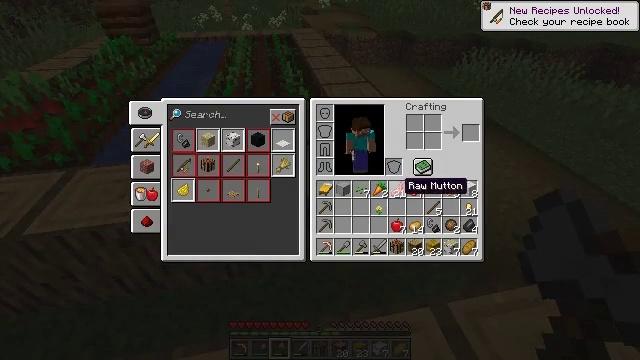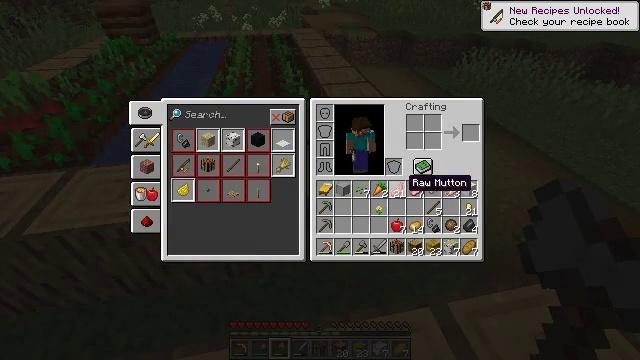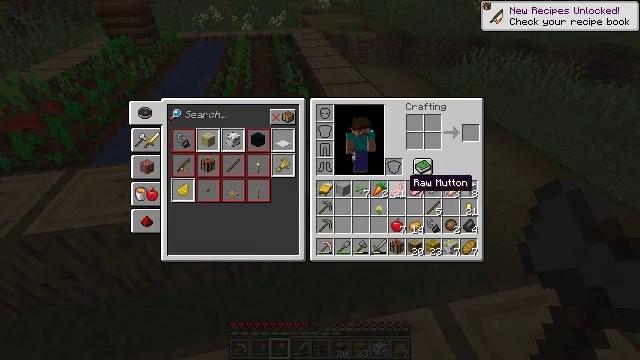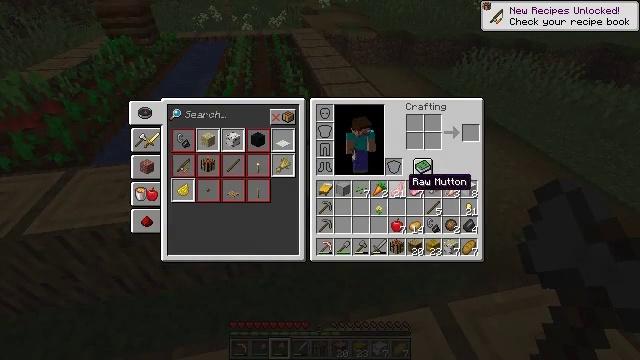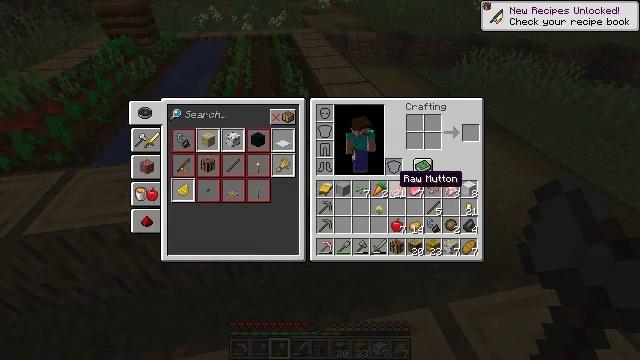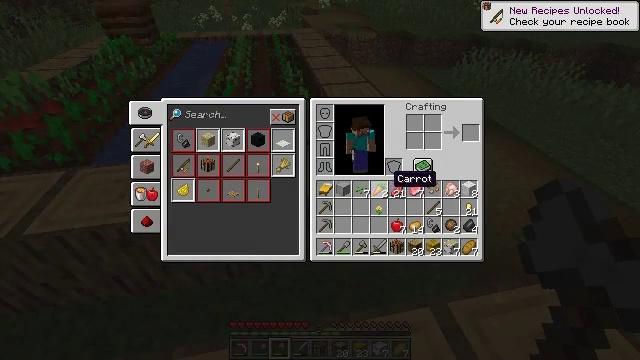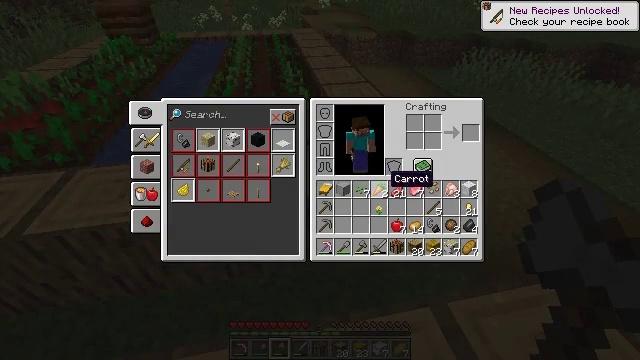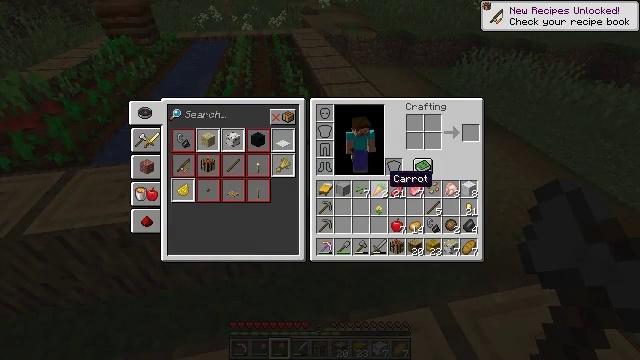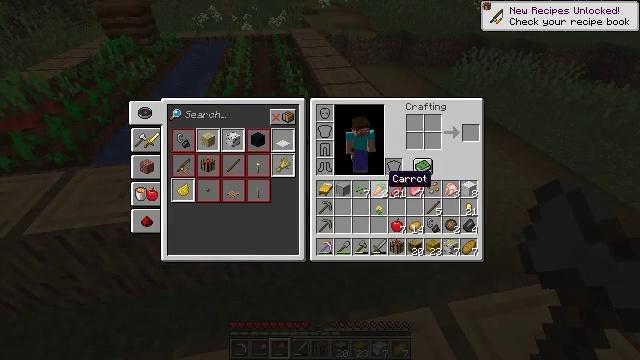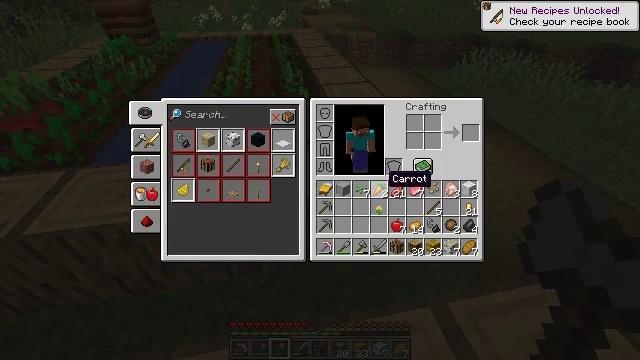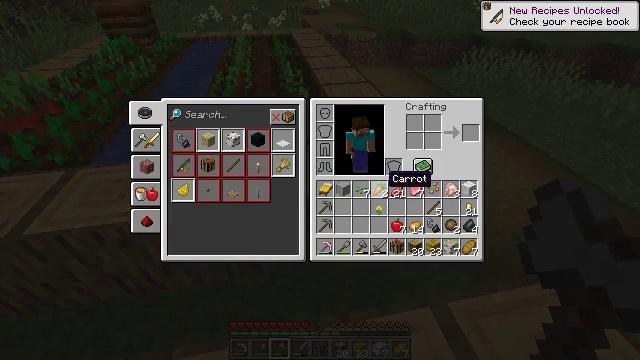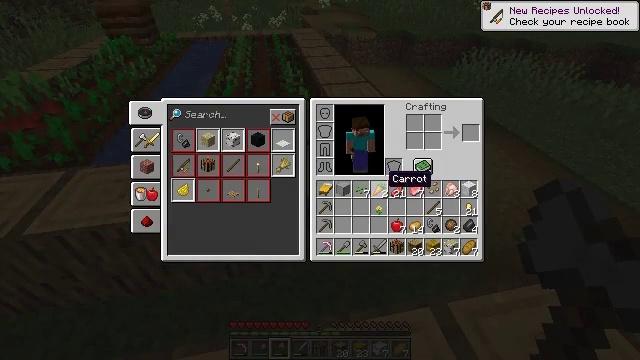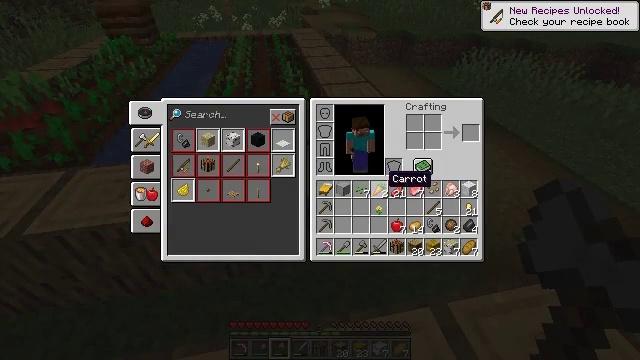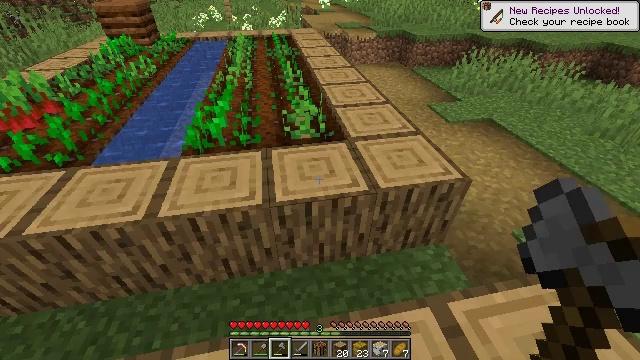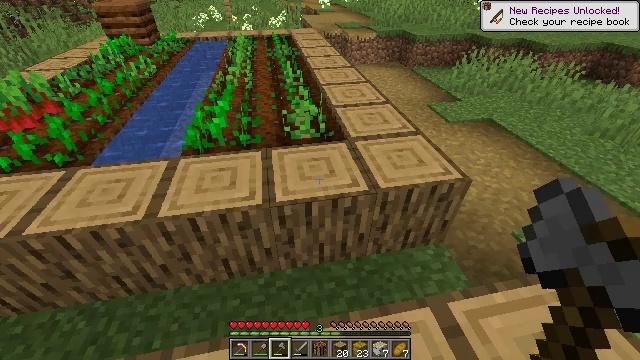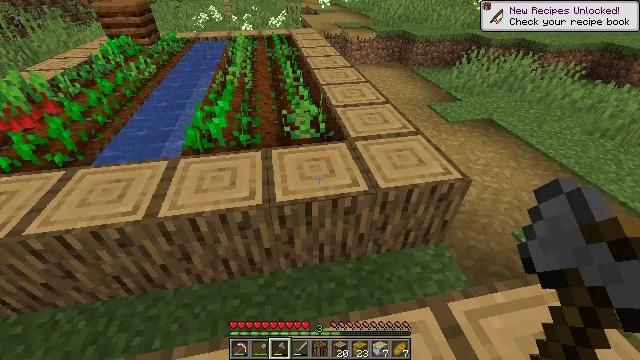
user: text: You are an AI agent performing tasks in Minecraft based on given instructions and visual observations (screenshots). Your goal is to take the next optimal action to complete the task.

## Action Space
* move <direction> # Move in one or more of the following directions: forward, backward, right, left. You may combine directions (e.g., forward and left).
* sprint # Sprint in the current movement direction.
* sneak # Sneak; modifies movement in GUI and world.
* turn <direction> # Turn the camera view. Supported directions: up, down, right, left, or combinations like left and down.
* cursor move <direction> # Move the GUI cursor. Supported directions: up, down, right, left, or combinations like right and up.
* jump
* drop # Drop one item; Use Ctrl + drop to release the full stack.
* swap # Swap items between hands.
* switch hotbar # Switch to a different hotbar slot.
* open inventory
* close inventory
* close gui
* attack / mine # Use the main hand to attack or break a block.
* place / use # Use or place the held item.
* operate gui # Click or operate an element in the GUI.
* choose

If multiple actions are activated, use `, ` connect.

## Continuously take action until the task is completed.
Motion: motion action
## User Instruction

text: Gather potatoes by left-clicking.
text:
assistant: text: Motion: no_op
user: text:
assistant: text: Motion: no_op
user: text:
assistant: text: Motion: no_op
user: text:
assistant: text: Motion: cursor move left
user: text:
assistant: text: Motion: no_op
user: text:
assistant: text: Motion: no_op
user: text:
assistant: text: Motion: no_op
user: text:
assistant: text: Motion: no_op
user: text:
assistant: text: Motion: no_op
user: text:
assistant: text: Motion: no_op
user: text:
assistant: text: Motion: no_op
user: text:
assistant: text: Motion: no_op
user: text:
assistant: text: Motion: no_op
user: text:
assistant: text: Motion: no_op
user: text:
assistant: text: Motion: no_op
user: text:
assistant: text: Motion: no_op
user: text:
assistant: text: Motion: no_op
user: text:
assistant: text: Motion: turn left
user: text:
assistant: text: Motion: turn left
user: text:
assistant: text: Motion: move forward, turn left
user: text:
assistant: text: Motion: move forward, turn left
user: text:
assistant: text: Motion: move forward, turn left and up
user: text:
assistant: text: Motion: move forward, turn left, jump
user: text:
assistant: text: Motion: move forward, attack / mine, jump
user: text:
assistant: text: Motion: move forward, attack / mine, jump
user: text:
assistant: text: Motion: move forward, turn down, attack / mine, jump
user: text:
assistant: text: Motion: move forward, turn down, attack / mine
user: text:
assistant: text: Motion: move forward, turn down, attack / mine
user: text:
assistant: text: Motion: attack / mine